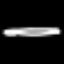
Label: pencil